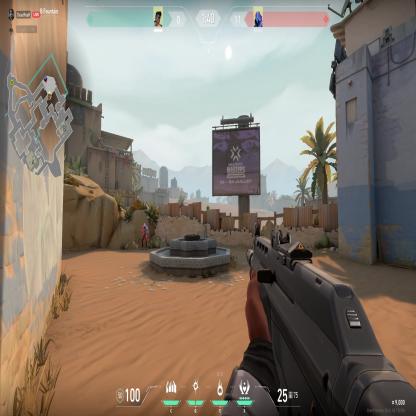
Label: enemy